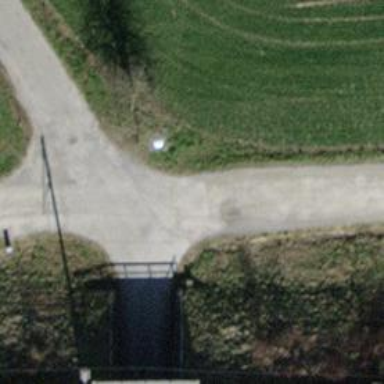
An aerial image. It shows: Compacted track with grade2 level.